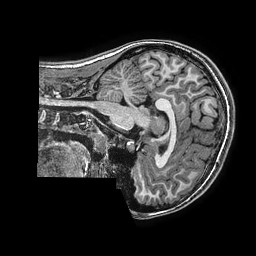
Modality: T1w
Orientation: sagittal
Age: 12
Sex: female
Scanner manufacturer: ge
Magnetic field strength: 3 T
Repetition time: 0.0077 s
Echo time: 0.003436 s